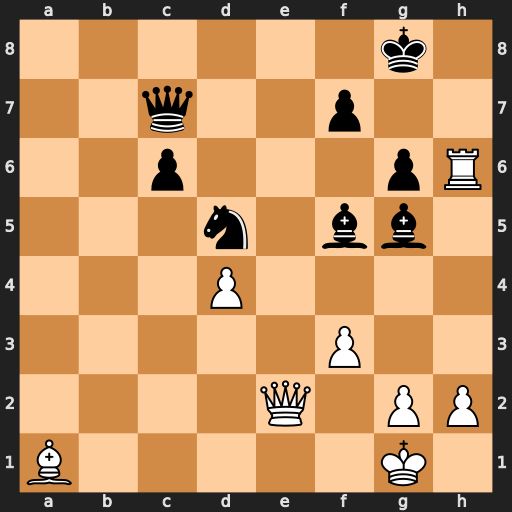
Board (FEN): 6k1/2q2p2/2p3pR/3n1bb1/3P4/5P2/4Q1PP/B5K1
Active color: w
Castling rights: -
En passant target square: -
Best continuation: Qe8+ Kg7 Qh8#